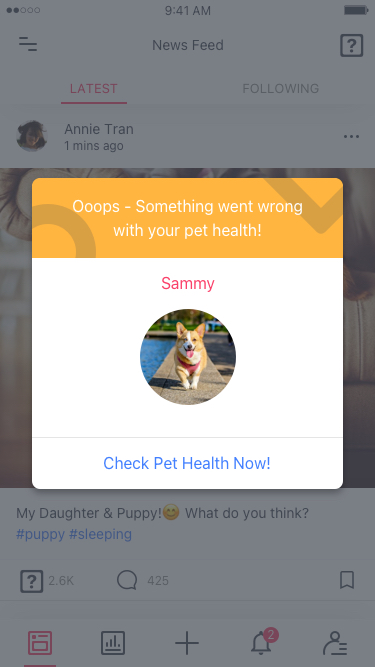
Text in this UI design:
Ooops!
Something went wrong with Sammy’s health!